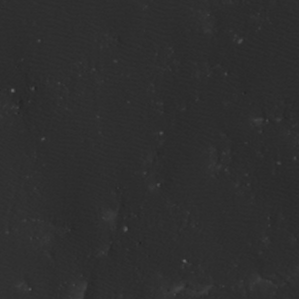
Label: non_frost